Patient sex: M
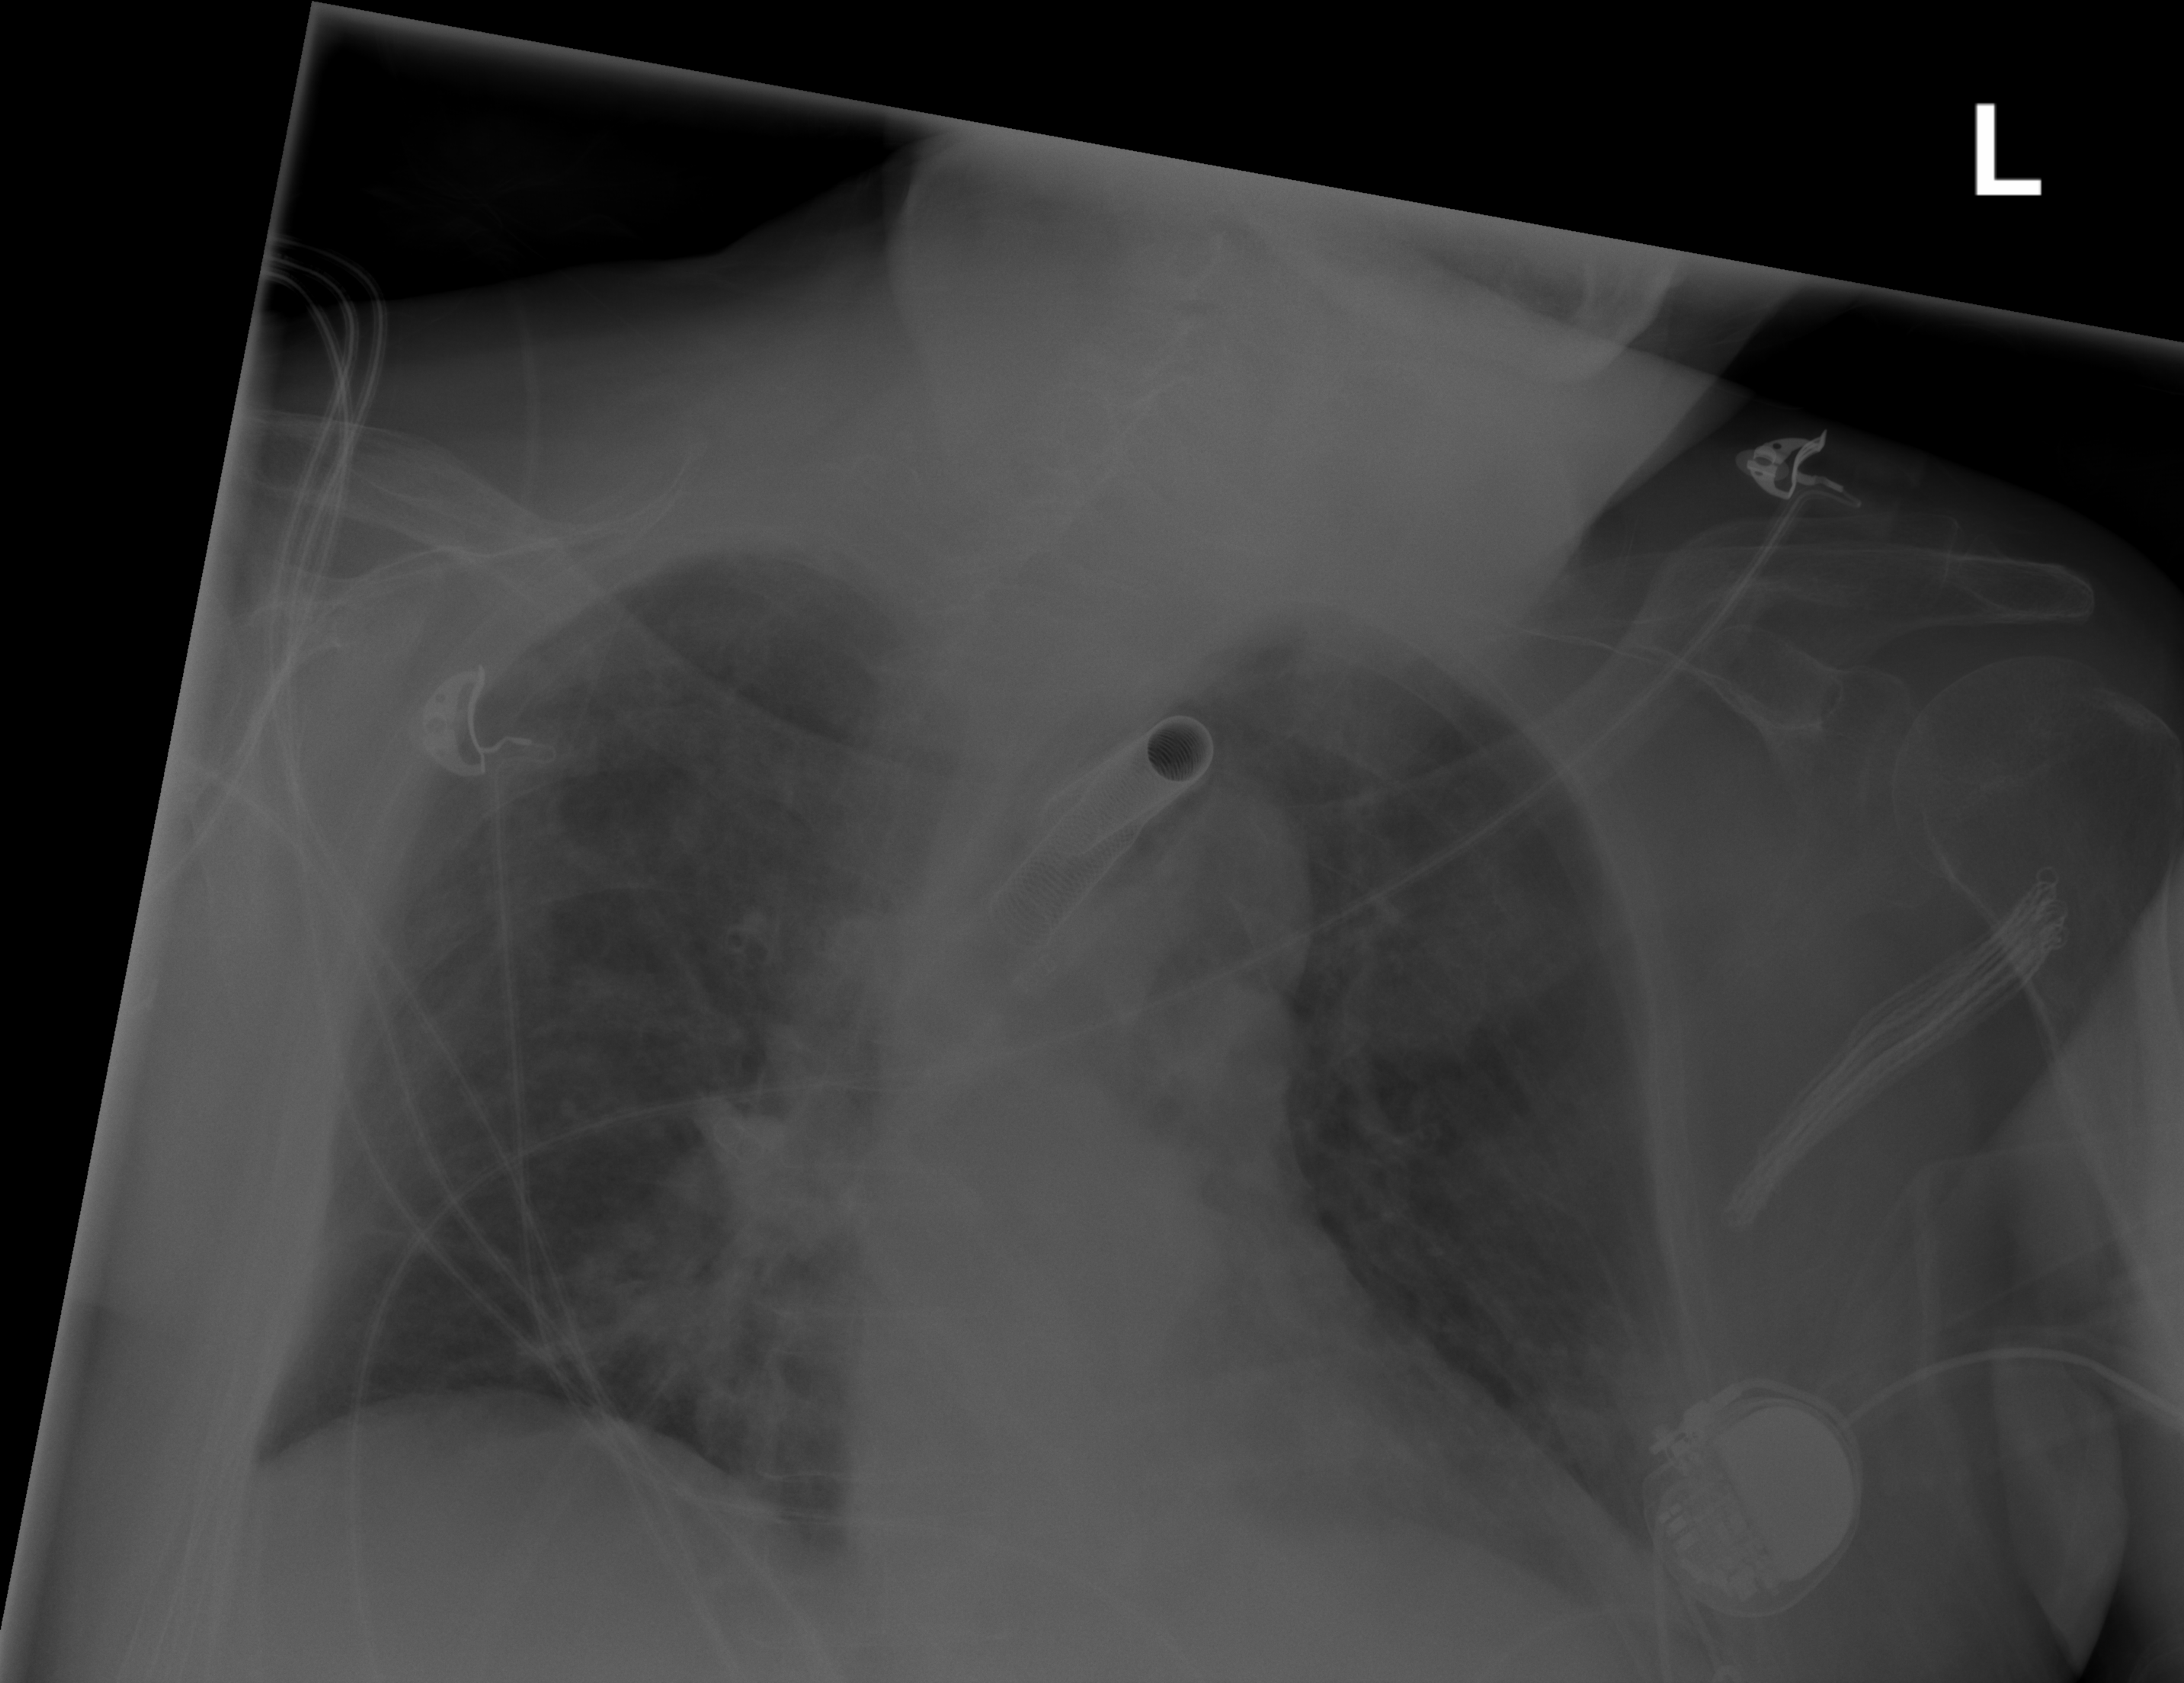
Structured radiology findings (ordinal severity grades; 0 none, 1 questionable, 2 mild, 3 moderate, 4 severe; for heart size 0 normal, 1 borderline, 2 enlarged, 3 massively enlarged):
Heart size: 2
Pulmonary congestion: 2
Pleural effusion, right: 0
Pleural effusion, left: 0
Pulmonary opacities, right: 2
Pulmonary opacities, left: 2
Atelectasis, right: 2
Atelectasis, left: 2